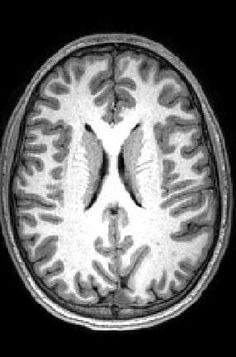
Label: notumor